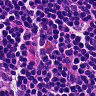
Metastatic tissue present: no